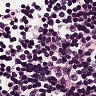
Metastatic tissue present: no